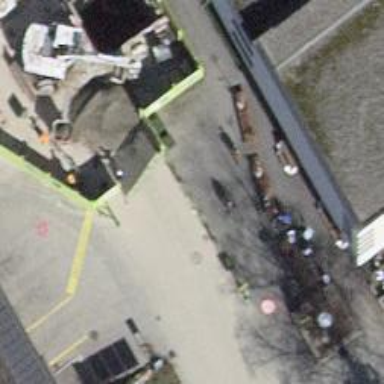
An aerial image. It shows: Taxi stand.